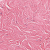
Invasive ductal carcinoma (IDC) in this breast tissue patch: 0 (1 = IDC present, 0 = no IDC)